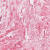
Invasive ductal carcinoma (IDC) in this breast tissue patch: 0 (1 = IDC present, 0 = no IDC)